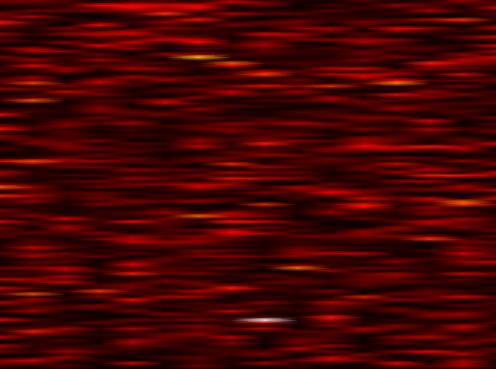
Label: WOLA